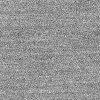
Atmospheric dust classification: dusty